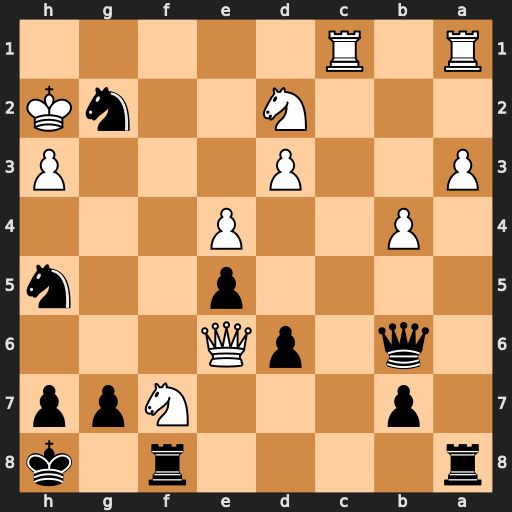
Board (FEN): r4r1k/1p3Npp/1q1pQ3/4p2n/1P2P3/P2P3P/3N2nK/R1R5
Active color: b
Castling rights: -
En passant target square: -
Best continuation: Rxf7 Rc8+ Rf8 Rxa8 Rxa8